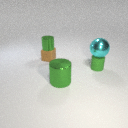
large green metal cylinder in front of small green rubber cylinder